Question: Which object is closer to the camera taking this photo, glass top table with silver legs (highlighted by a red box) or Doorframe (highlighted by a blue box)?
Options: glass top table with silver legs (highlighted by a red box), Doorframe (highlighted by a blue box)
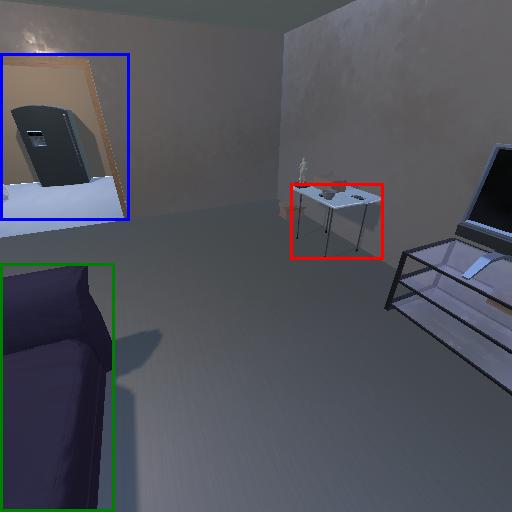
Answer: glass top table with silver legs (highlighted by a red box)